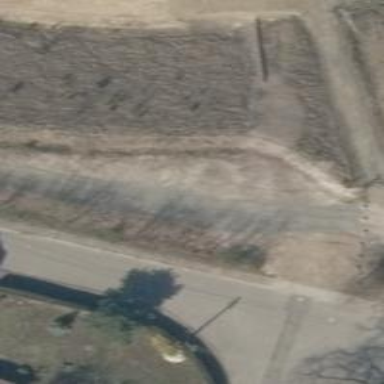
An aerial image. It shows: Gravel track of grade3 type.